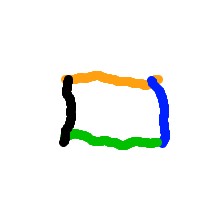
Shape: rectangle